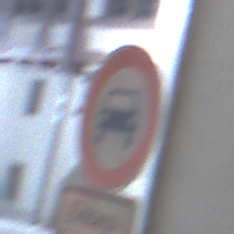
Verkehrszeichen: VerbotKraftwagen
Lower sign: BesondereFahrzeugeUndTransportgueter3
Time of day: Night
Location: Outdoor (Urban)
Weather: Overcast
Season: Winter
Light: Artificial